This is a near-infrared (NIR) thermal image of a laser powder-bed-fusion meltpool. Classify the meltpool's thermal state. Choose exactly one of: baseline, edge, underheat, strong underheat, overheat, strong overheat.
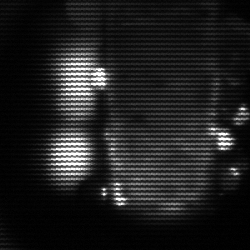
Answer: strong underheat